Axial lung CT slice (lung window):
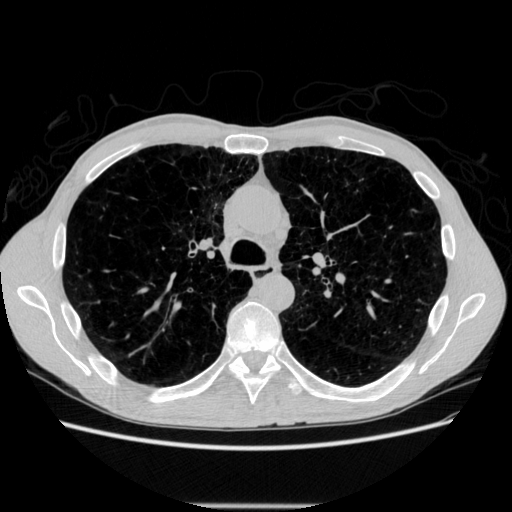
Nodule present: no